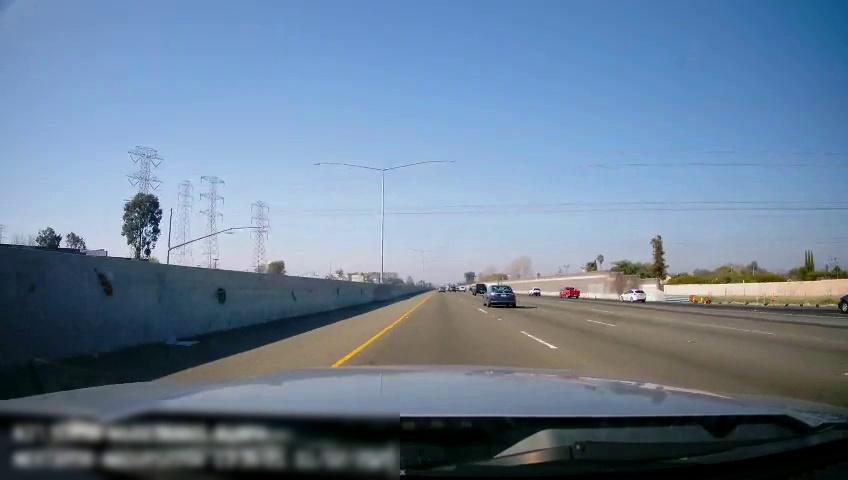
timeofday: Day
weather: Sunny
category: Drivable Space
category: Vehicles | Car
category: Vehicles | Truck
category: Vehicles | Truck
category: Vehicles | SUV
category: Vehicles | SUV
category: Vehicles | SUV
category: Lanes | Current Lane
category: Lanes | Current Lane
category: Lanes | Alternate Lane
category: Lanes | Alternate Lane